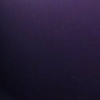
Label: space